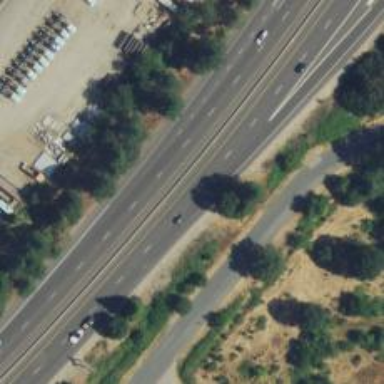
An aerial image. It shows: Motorway junction.